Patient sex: M
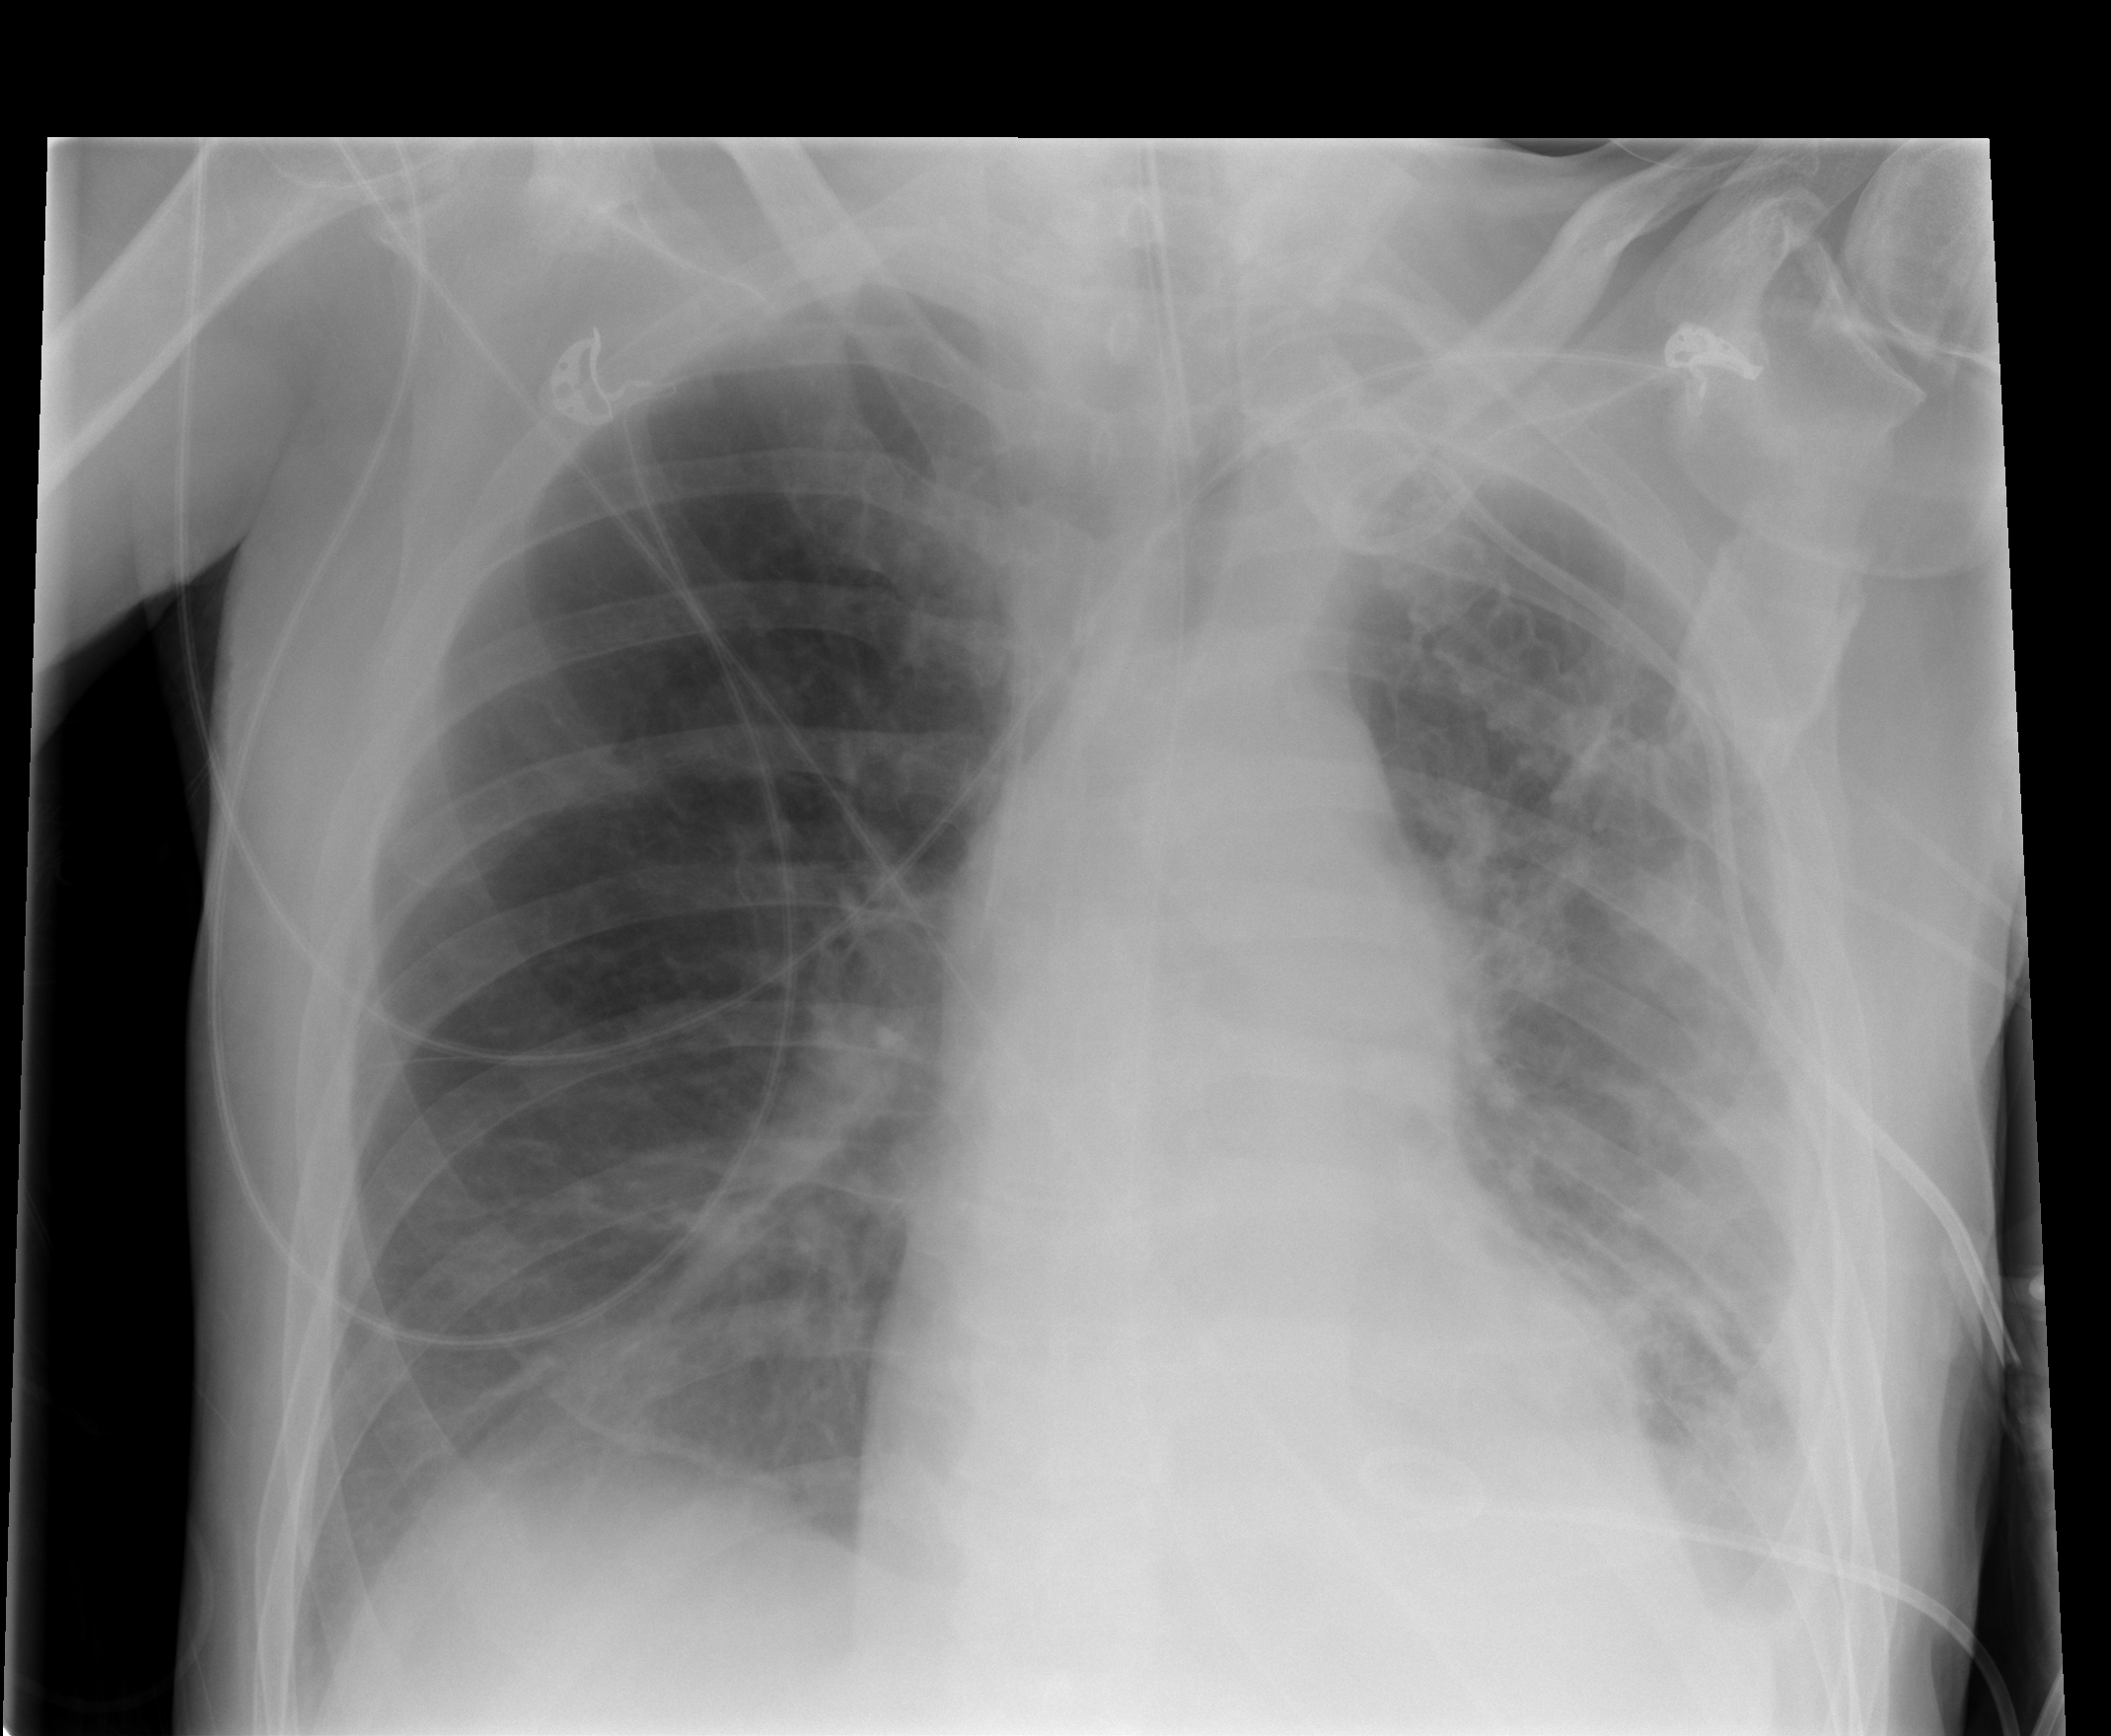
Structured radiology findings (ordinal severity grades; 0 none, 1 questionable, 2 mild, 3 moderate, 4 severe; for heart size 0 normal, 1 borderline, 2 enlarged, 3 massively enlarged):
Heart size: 1
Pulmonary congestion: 1
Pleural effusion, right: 1
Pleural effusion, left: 3
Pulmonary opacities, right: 0
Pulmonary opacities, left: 2
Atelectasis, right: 2
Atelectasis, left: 3